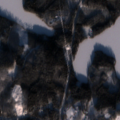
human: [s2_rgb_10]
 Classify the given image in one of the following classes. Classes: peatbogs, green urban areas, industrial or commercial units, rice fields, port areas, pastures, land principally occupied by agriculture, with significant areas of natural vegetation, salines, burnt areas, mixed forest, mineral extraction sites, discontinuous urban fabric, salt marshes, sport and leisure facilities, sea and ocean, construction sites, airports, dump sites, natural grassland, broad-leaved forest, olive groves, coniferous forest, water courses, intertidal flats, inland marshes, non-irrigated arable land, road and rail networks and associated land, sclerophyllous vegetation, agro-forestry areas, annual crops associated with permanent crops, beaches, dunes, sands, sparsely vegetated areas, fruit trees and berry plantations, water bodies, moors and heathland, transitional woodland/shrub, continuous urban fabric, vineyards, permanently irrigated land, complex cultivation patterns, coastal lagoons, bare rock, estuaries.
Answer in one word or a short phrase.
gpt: coniferous forest, mixed forest, water bodies